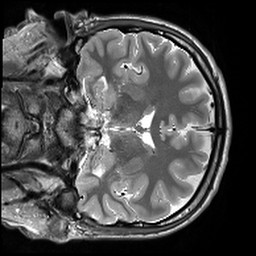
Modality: T2w
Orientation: coronal
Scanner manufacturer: siemens
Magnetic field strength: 3 T
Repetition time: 10.64 s
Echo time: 0.05 s